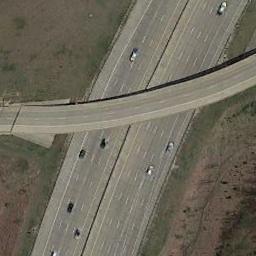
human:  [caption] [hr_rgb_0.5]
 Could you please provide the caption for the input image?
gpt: The cross-line overpass is over the roads on the clearing .

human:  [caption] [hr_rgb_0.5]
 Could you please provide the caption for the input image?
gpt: Two overpasses and a road cross here .

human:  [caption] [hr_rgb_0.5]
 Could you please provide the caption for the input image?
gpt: The overpass is next to the bare land with some cars .

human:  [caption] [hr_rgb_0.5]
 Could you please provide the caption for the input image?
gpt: There are many cars on the road under the overpass .

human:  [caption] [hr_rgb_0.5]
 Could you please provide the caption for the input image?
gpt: There are brown lawns around the overpass .